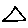
Label: triangle